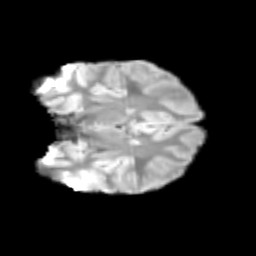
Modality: T2w
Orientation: coronal
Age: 11
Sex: male
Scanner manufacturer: siemens
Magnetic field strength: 3 T
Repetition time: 3.8 s
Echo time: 0.07 s